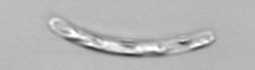
Label: Guinardia_striata